Chest X-ray. View position: PA
Patient age: 48
Patient sex: F
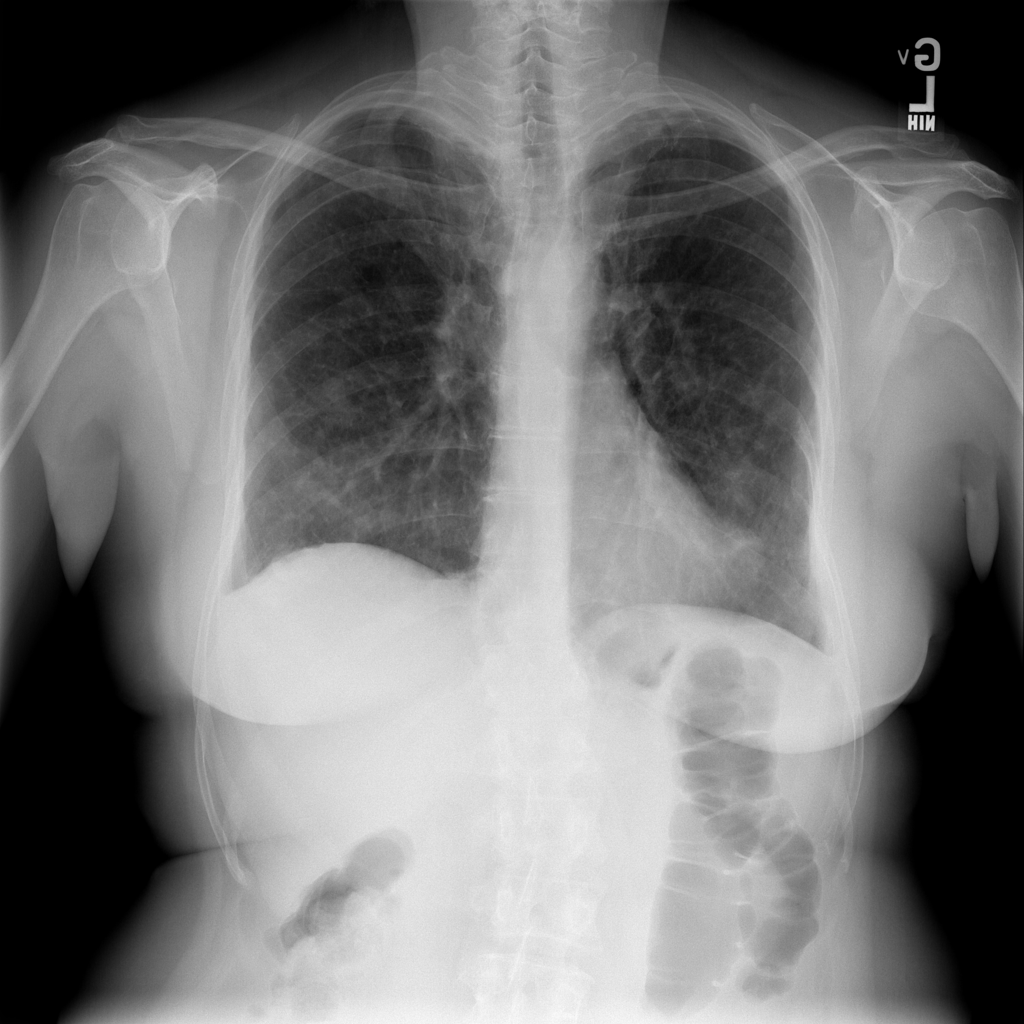
Finding: Pneumothorax